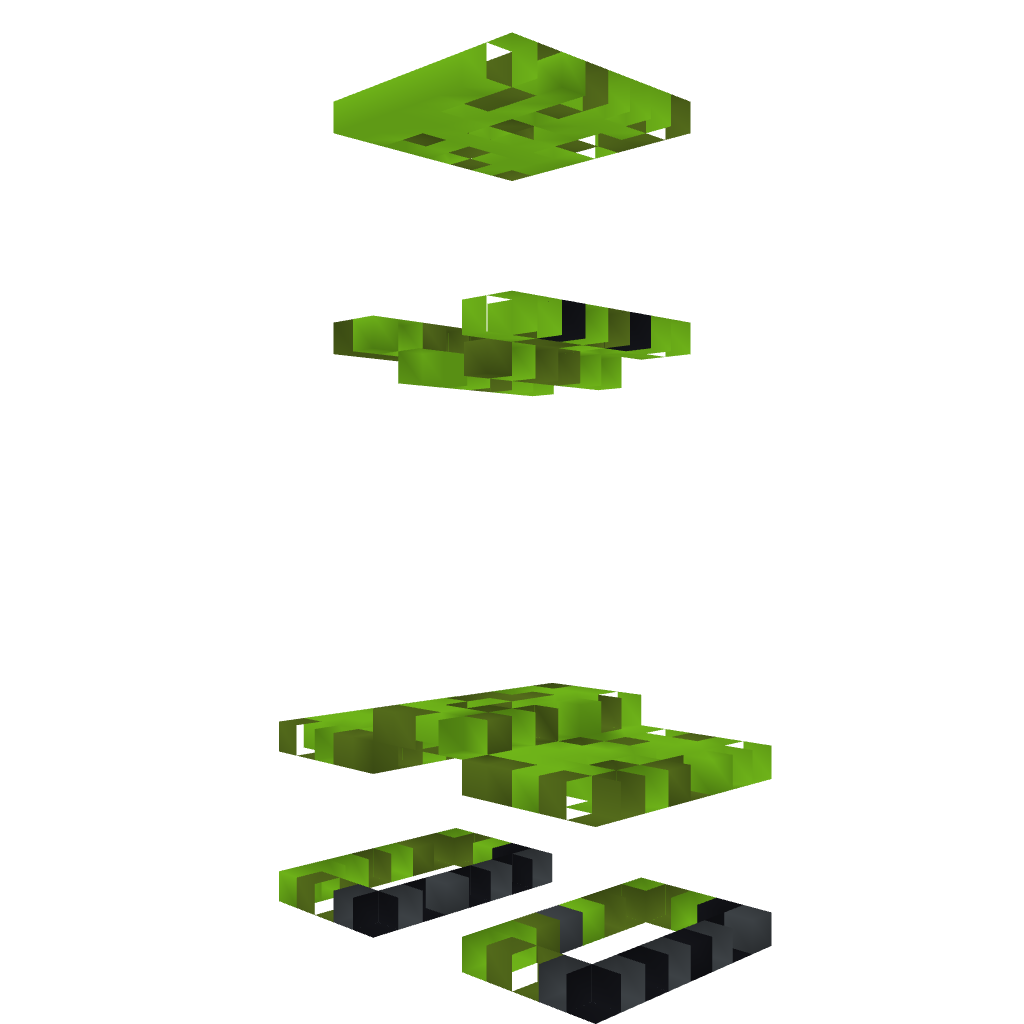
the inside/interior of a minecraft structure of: Giant Creeper